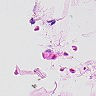
Metastatic tissue present: no